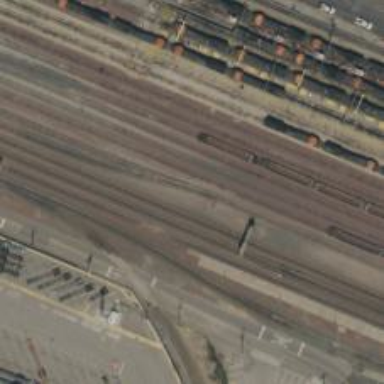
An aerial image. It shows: Railway yard in service.